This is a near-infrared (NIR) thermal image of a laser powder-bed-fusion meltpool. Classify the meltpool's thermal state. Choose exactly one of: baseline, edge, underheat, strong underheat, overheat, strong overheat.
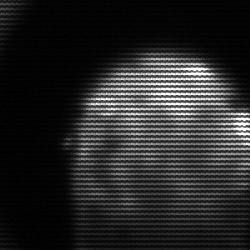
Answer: edge